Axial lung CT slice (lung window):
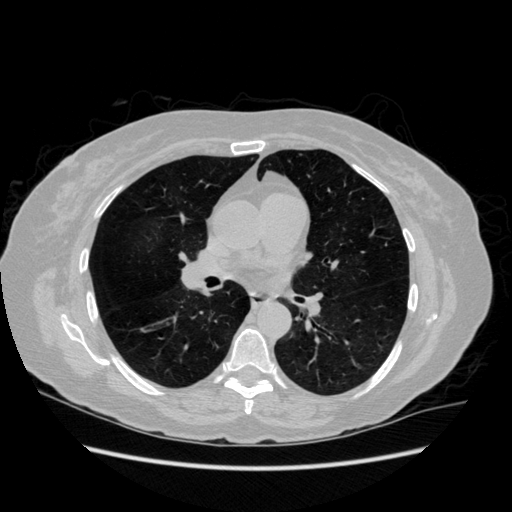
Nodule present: no